Question: How to do to change the router ip address, after selecting the option and save with button.
wants to do a small program that I can quickly and easily change the router's IP address.

'''
namespace WpfApplication1
{
public partial class MainWindow : Window
{
public MainWindow()
{
InitializeComponent();
}
private void radioButton_Checked(object sender, RoutedEventArgs e)
{
}
private void button_Click(object sender, RoutedEventArgs e)
{
if (checkbox1.IsChecked == true)
{
netsh interface ip set address "Ethernet" static 192.168.1.8 255.255.255.0 192.168.1.1 1
} else if (checkbox2.IsChecked == true)
{
netsh interface ip set address "Ethernet" static 192.168.1.8 255.255.255.0 192.168.1.3 1
} else
{
}
}
}
}
'''
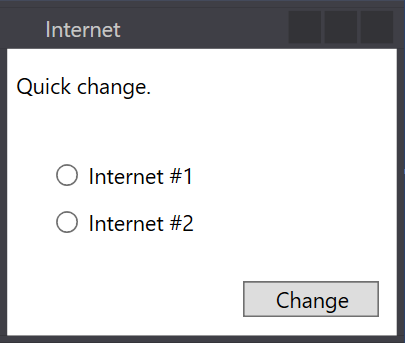
Answer: So start a process via code you can use
'System.Diagnostics.Process.Start()'
For example:
'System.Diagnostics.Process.Start("ipconfig", @"/all");'
The command will be executed and the command line will be closed, but I admit that I don't know, how to let the command window stays open.